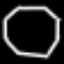
Label: octagon